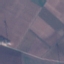
Land use / land cover: AnnualCrop